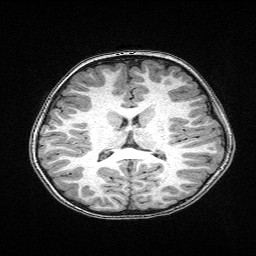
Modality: T1w
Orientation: coronal